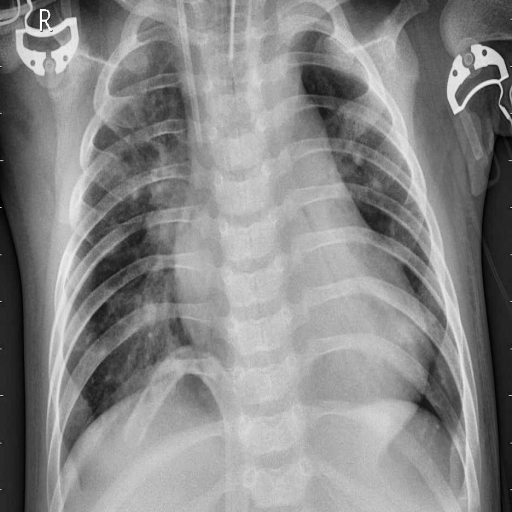
Finding: PNEUMONIA